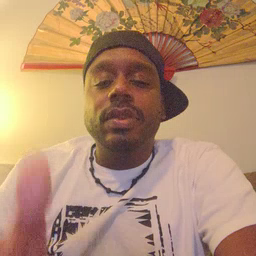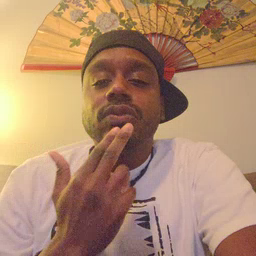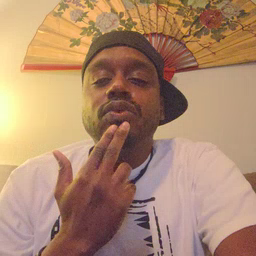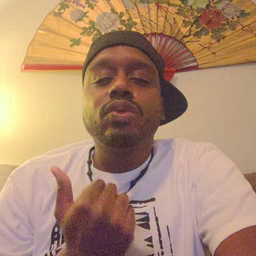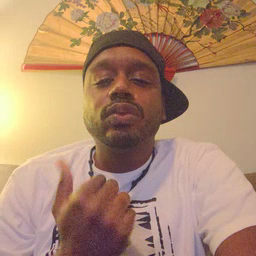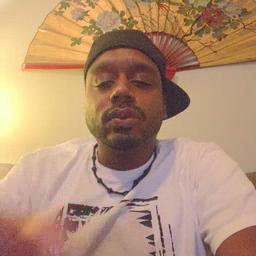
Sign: cute